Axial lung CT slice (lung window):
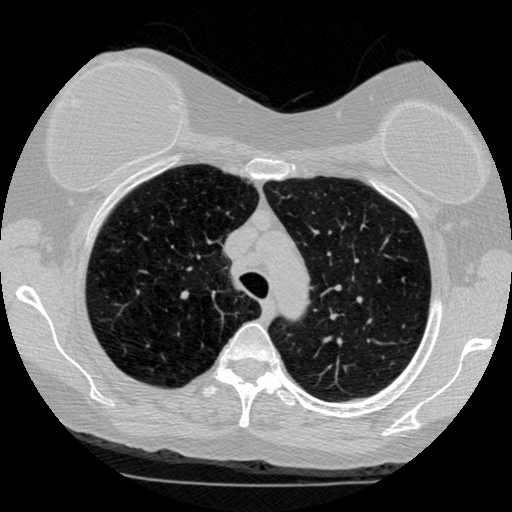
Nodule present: no